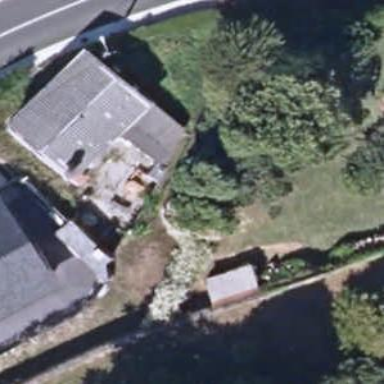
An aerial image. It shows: Simple house.